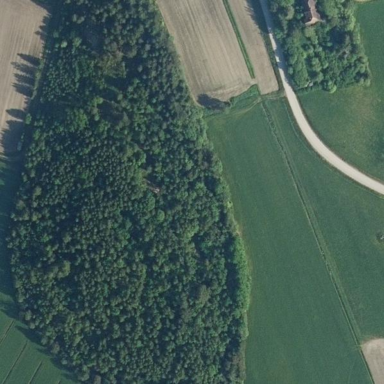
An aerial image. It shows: Beautiful woodland area.